Question: I am trying to write a predictive search system for a website I am making.
The finished functionality will be a lot like this:

I am not sure of the best way to do this, but here is what I have so far:
id - term - count
Every time a search is made it is inserted into the searches table.
---
When a user enters a character into the search input, the following occurs:
1. The page makes an AJAX request to a search PHP file
2. The PHP file connects to MySQL database and executes a query: SELECT * FROM searches WHERE term LIKE 'x%' AND count >= 10 ORDER BY count DESC LIMIT 10 (x = text in search input)
3. The 10 top results based on past search criteria are then listed on the page
---
This solution is far from perfect. If any random person searches for the same term 10 times it will then show up as a recommended search (if somebody where to search a term starting with the same characters). By this I mean, if somebody searched "poo poo" 10 times and then someone on the site searched for "po" looking for potatoes, they would see "poo poo" as a popular search. .
A few ideas to get around this do come to my head. For example, I could limit each insert query into the searches table to the user's IP address. This doesn't fully solve the problem though, if the user has a dynamic IP address they could just restart their modem and perform the search 10 times on each IP address. Sure, the amount of times it has to be entered could remain a secret so it is a little more secure.
I suppose another solution would be to add a blacklist to remove words like "poo poo" from showing up.
, is there a better way of doing this or am I moving along the right lines? I would like to write code that is going to allow this to scale up.
Thanks
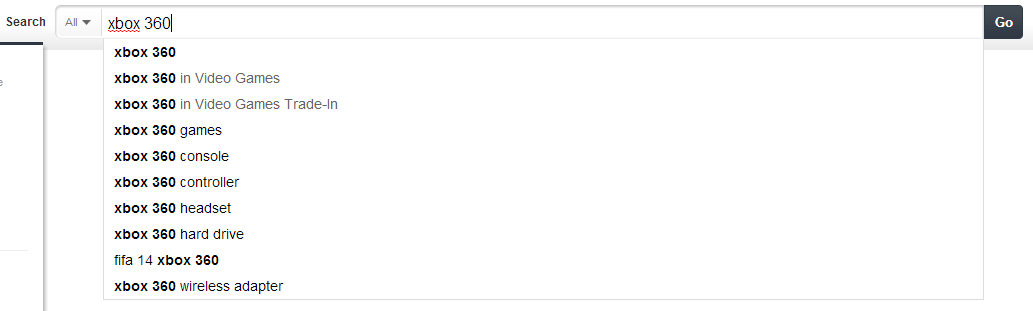
Answer: You are on the right track.
What I would do:
1. You store every query uniquely. Add a table tracking each IP for that search term and only update your count once per IP
2. If a certain new/unique keyword gets upcounted more then X times in an X period of time, let your system mail you/your admin so you have the opportunity to blacklist they keyword manually. This has to be manually because some hot topic might also show this behavior.
3. This is the most interesting one: Once the query is complete, check the amount of results. It is pointless to suggest keywords that give no results. So only suggest queries that atleast will give X amount of results. Queries like "poo poo" will give no results, so they won't show up in your suggestion list.
I hope this helps. Talk to me further in chat if you have questions :)